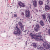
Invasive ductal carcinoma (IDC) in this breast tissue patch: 0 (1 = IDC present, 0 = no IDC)